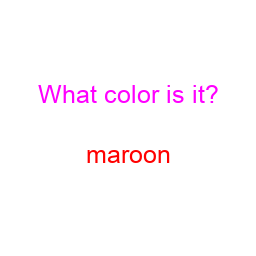
Color: red
Color name shown: maroon
Background color: white
Question text color: magenta